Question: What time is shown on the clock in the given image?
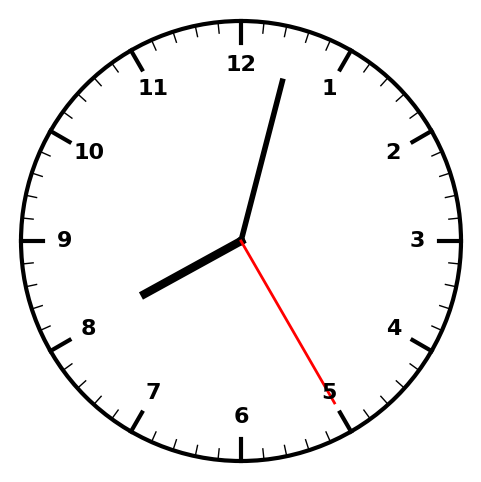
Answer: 08:02:25